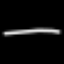
Label: line